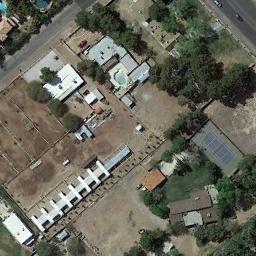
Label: tennis_court